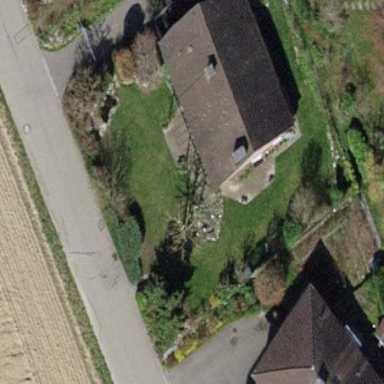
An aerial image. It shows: Detached building with gabled roof.